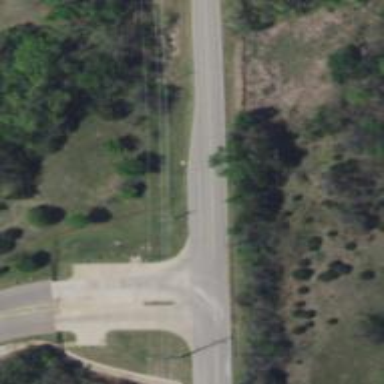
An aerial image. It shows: Tertiary road.